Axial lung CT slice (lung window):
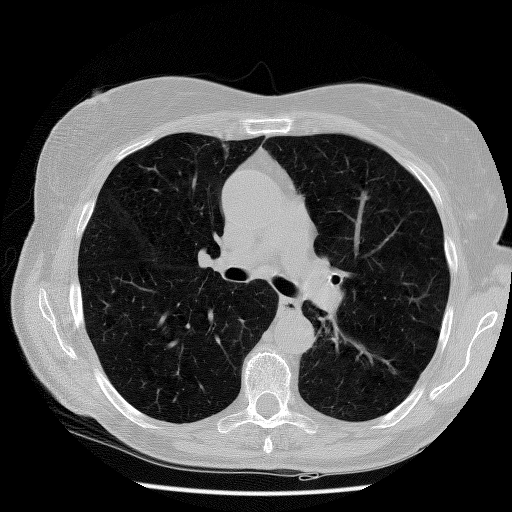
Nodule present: no